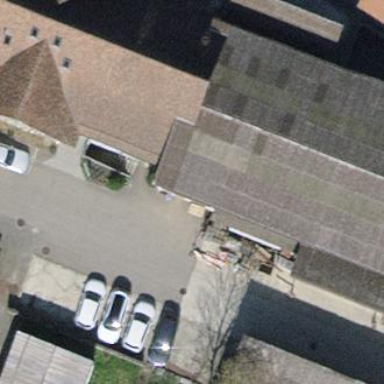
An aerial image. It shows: Office building with gabled roof.